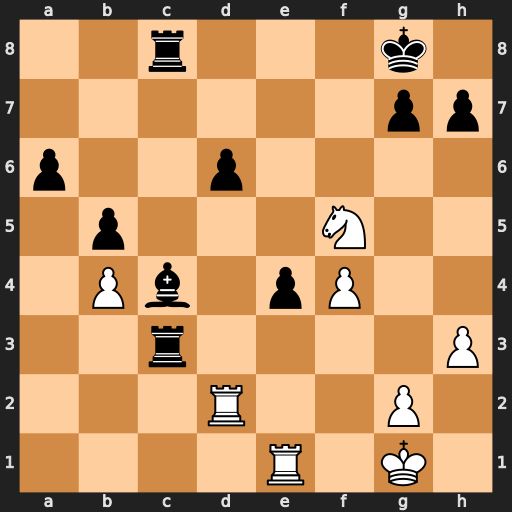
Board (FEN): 2r3k1/6pp/p2p4/1p3N2/1Pb1pP2/2r4P/3R2P1/4R1K1
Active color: w
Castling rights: -
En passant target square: -
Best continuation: Ne7+ Kf7 Nxc8